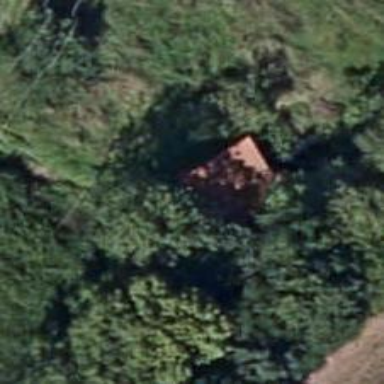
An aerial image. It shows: Shed.